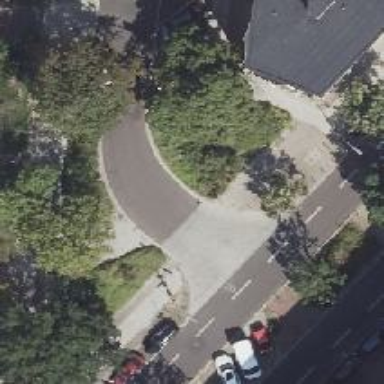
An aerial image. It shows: Unmarked crossing on footway.